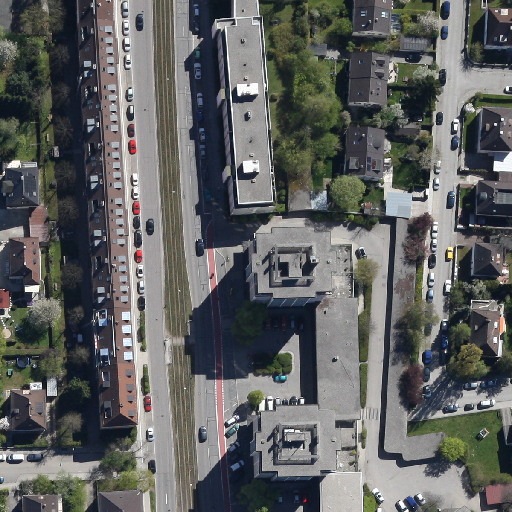
Referring expression: road marking